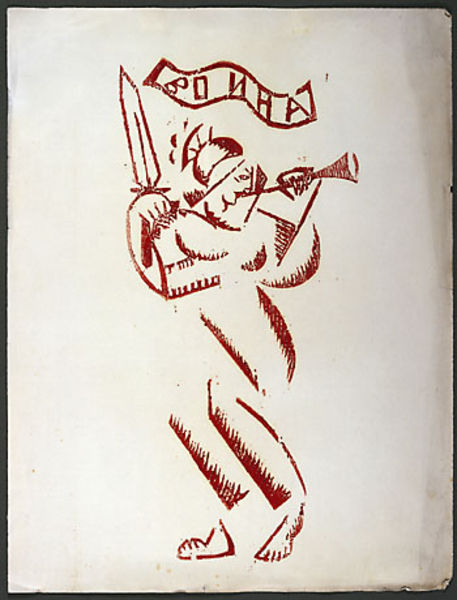
Titel: War, War
Künstler: Ol’ga; Kruchenykh, Aleksandr Rozanova
Standort: Amherst (Massachusetts, USA)
Institution: Mead Art Museum, Amherst College
Schlagwörter: hat, red, print, hand, paper, flag, music, ink, lines, book, page, text, weapon, w, knigt, q